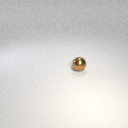
small brown metal sphere